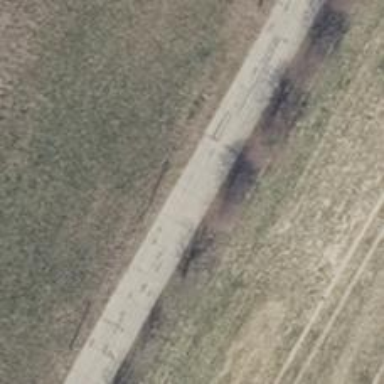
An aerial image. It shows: Unclassified road.